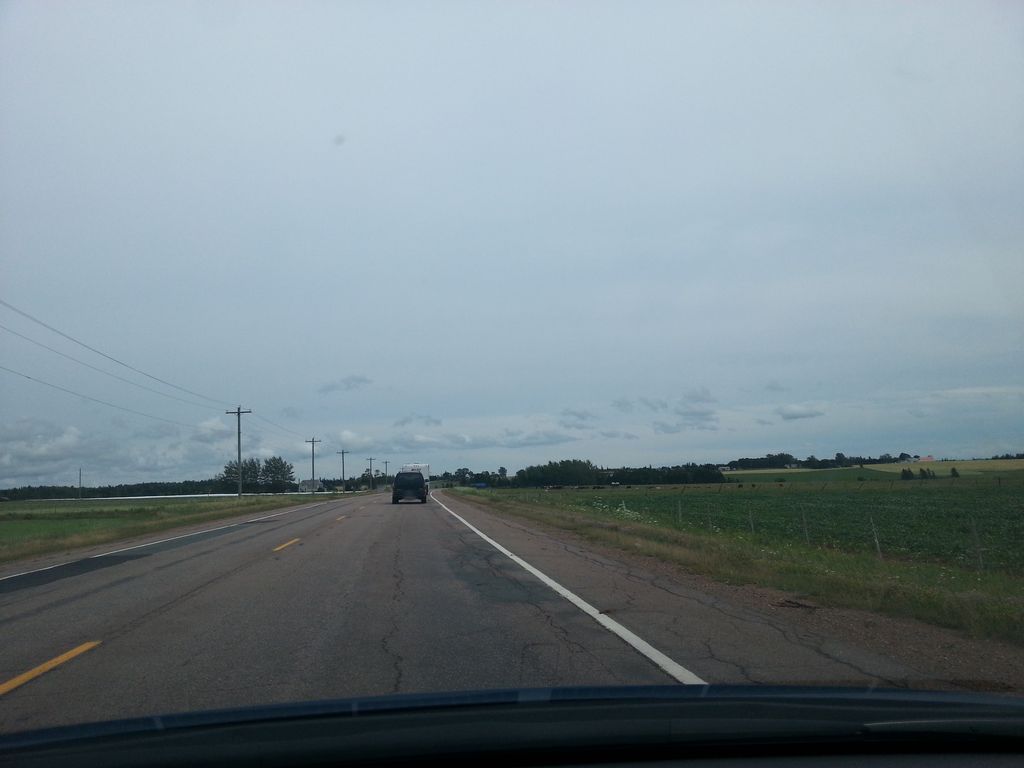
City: charlottetown